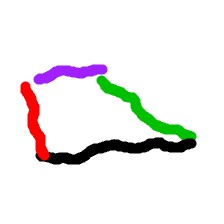
Shape: trapezoid